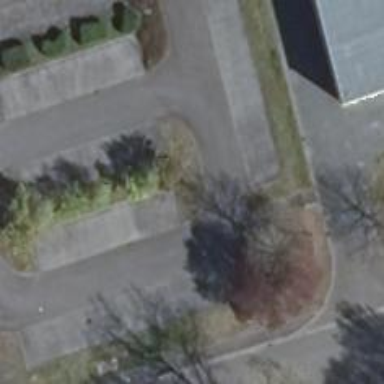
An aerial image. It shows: Parking aisle designated as service road.